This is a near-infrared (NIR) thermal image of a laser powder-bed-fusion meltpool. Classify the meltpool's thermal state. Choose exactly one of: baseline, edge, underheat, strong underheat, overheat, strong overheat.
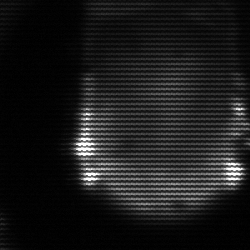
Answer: edge